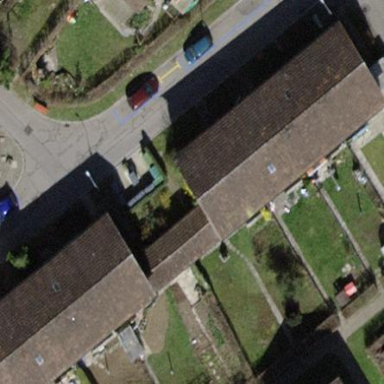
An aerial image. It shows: Terrace building.